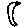
Label: moon